A bearing vibration time series has been folded into this square grayscale image, one row per segment of consecutive samples. Based on the visible evidence, which condition applies: normal, inner_race, outer_race, ball?
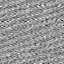
Answer: normal